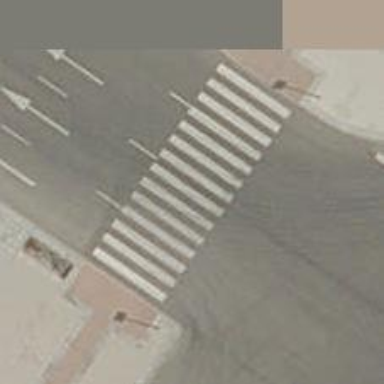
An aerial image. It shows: Uncontrolled zebra crossing on the road.